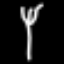
Label: fork